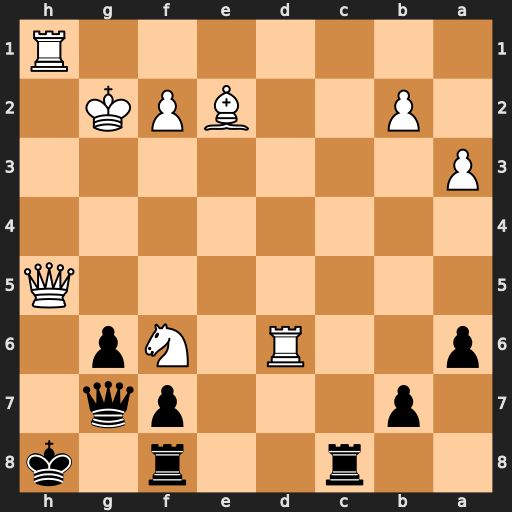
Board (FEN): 2r2r1k/1p3pq1/p2R1Np1/7Q/8/P7/1P2BPK1/7R
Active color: b
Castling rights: -
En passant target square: -
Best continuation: gxh5+ Kf3 Rc5 Nxh5 Rf5+ Nf4+ Kg8